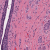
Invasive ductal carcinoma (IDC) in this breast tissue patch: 1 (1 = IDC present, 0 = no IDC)